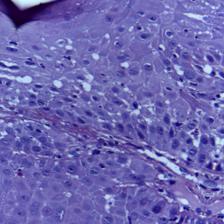
Diagnosis: OSCC